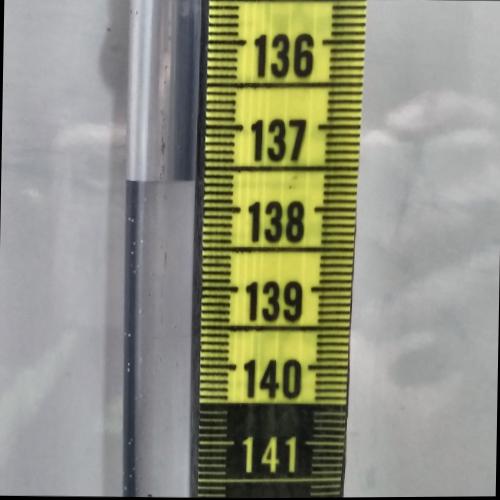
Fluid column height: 137.7 cm